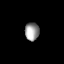
Tissue: lung
Cell type: Epithelial cells
Senescence score: 0.1302
Nuclear area (px): 250
Mean DAPI intensity: 153.348